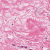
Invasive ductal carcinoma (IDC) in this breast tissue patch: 0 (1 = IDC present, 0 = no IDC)